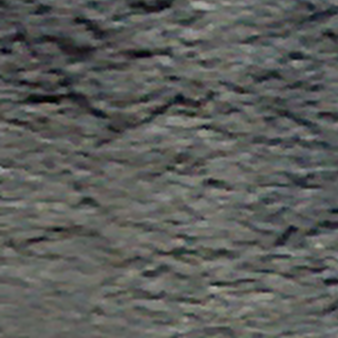
Label: other